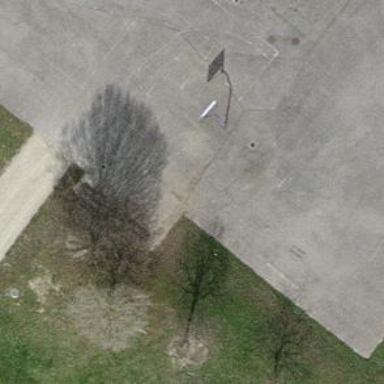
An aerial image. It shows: Bench.